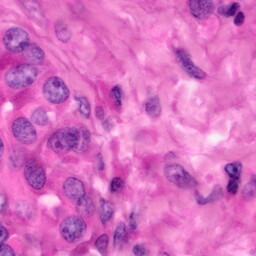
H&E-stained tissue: Pancreatic